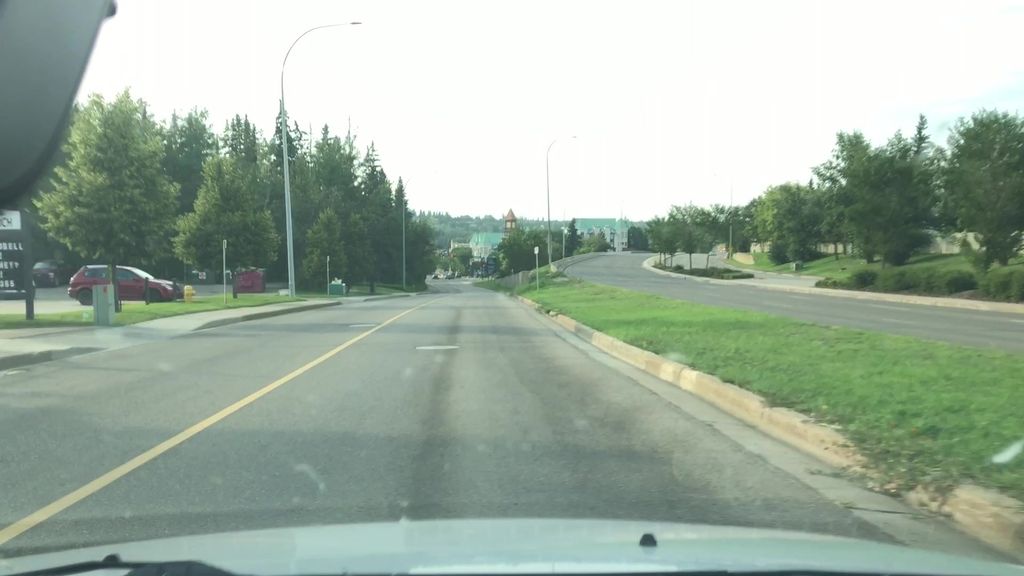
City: edmonton